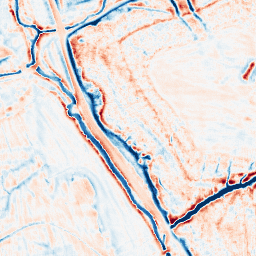
Category: edge_preserving
Decomposition family: bilateral
Decomposition parameters: d: 15
sigma_color: 100
sigma_space: 100
Upsampling method: fft_zeropad
Upsampling parameters: scale: 2
Upsampling scale: 2